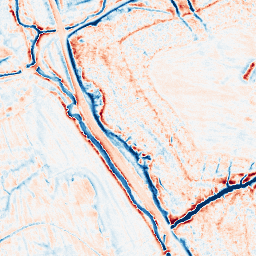
Category: edge_preserving
Decomposition family: anisotropic_diffusion
Decomposition parameters: iterations: 20
kappa: 100
gamma: 0.2
Upsampling method: regularized
Upsampling parameters: scale: 4
lambda_reg: 0.001
Upsampling scale: 4